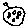
Label: moon